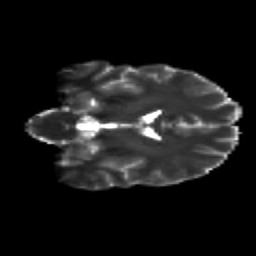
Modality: T2w
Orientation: coronal
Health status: healthy
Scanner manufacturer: siemens
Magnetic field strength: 3 T
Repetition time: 12 s
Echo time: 0.092 s